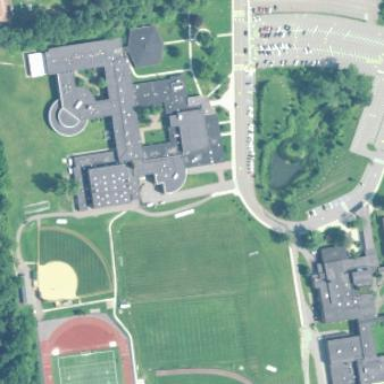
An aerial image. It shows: School.